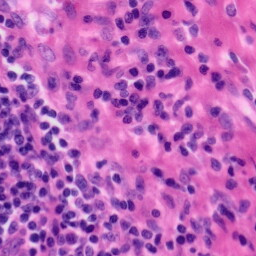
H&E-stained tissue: Tonsil